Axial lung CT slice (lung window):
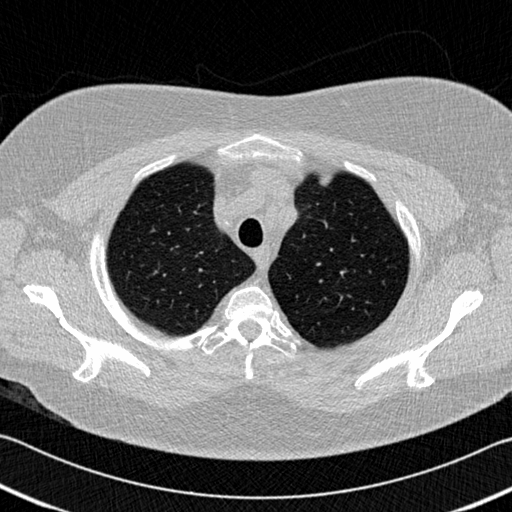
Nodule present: no